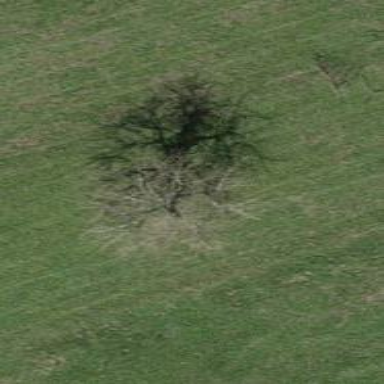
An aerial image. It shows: Beautiful tree in nature.